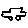
Label: car